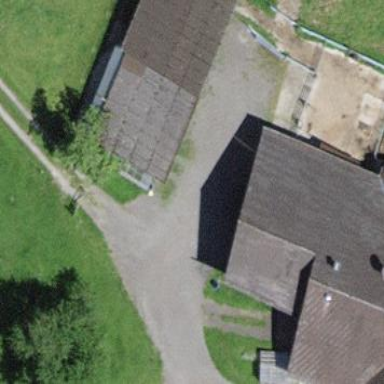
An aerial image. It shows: Shed.